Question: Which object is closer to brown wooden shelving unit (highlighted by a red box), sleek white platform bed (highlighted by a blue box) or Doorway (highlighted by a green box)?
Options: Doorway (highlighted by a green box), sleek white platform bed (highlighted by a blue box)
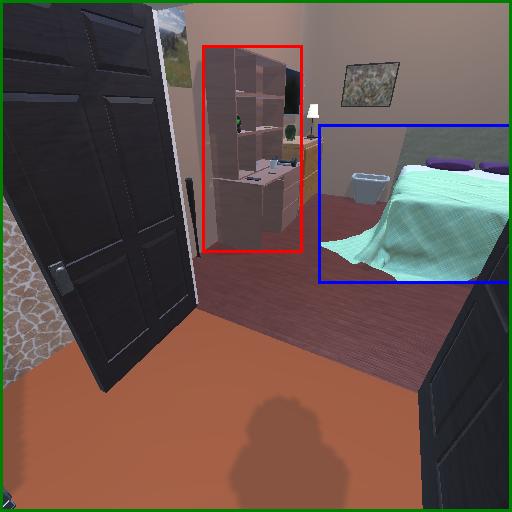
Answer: Doorway (highlighted by a green box)